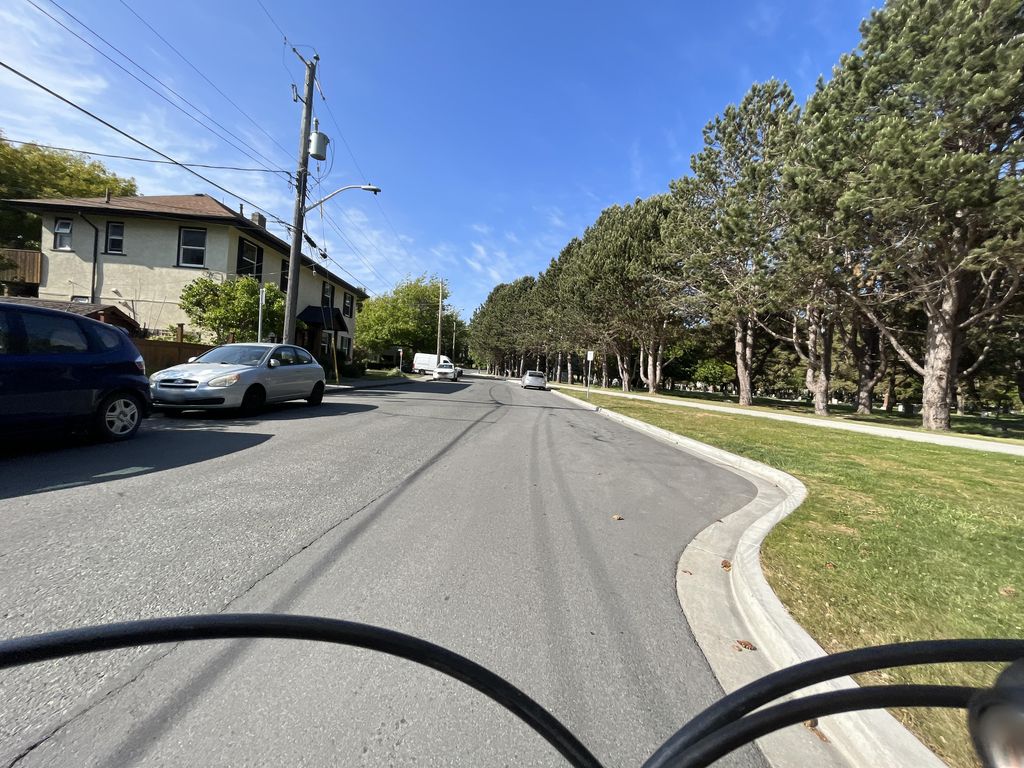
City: victoria